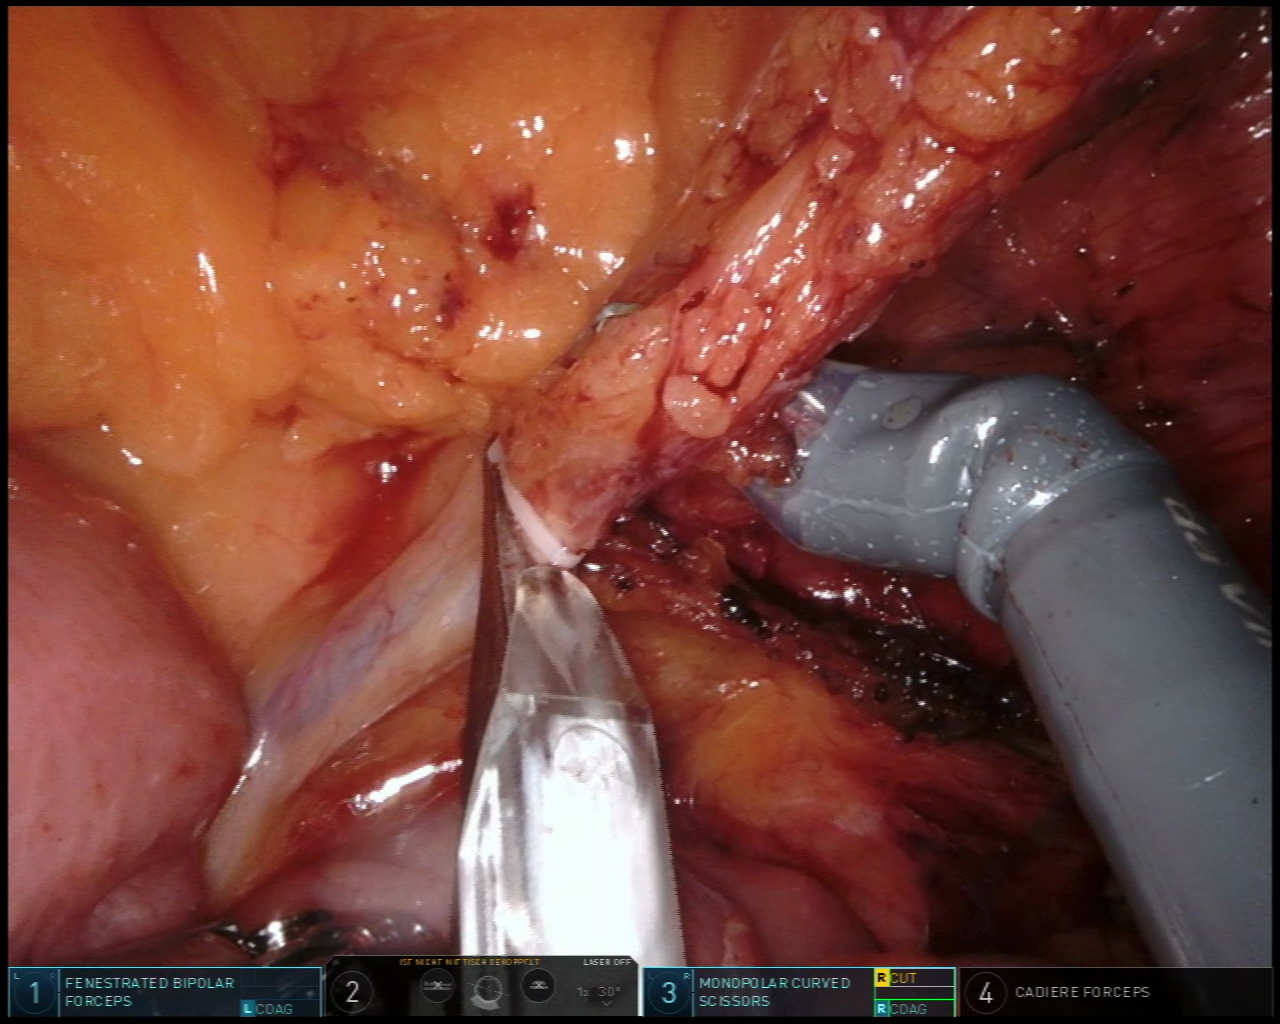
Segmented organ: intestinal_veins
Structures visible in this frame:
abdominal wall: no
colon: no
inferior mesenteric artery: no
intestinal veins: yes
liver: no
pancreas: no
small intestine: yes
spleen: no
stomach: no
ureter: no
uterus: no
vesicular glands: no